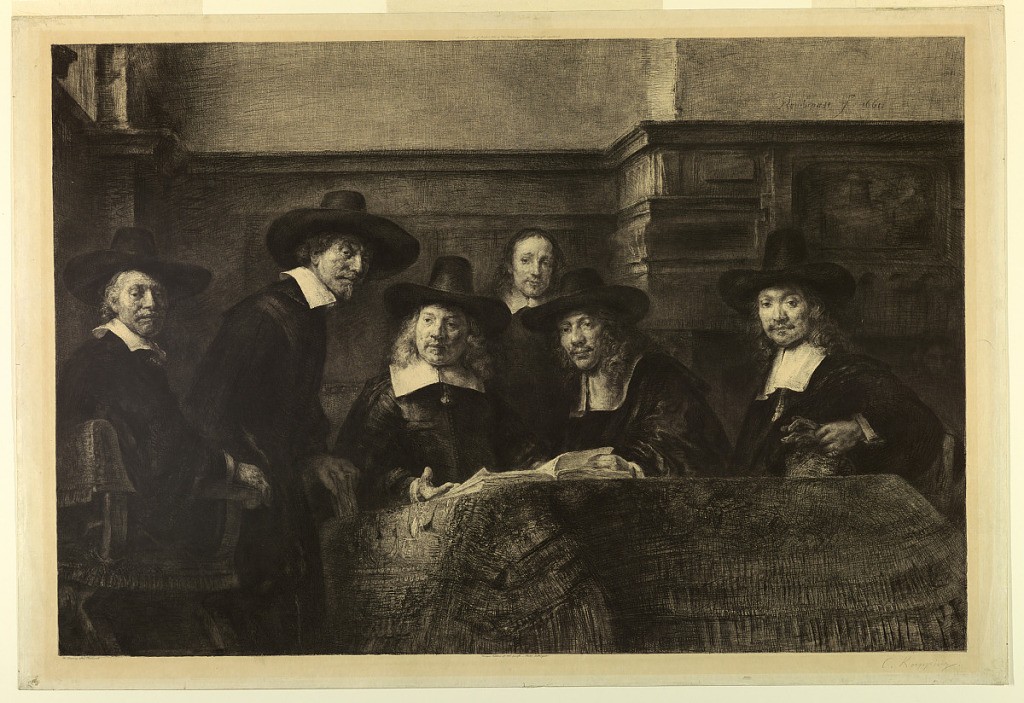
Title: The Syndics of Drapers
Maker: Karl Köpping, German, 1848 - 1914
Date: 1887
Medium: Etching and drypoint on paper
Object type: Print
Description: A group of six merchants are before a table spread with a rug. Two hold a book open before them. Inscribed, upper right: "Rembrandt f. 1661."